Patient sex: F
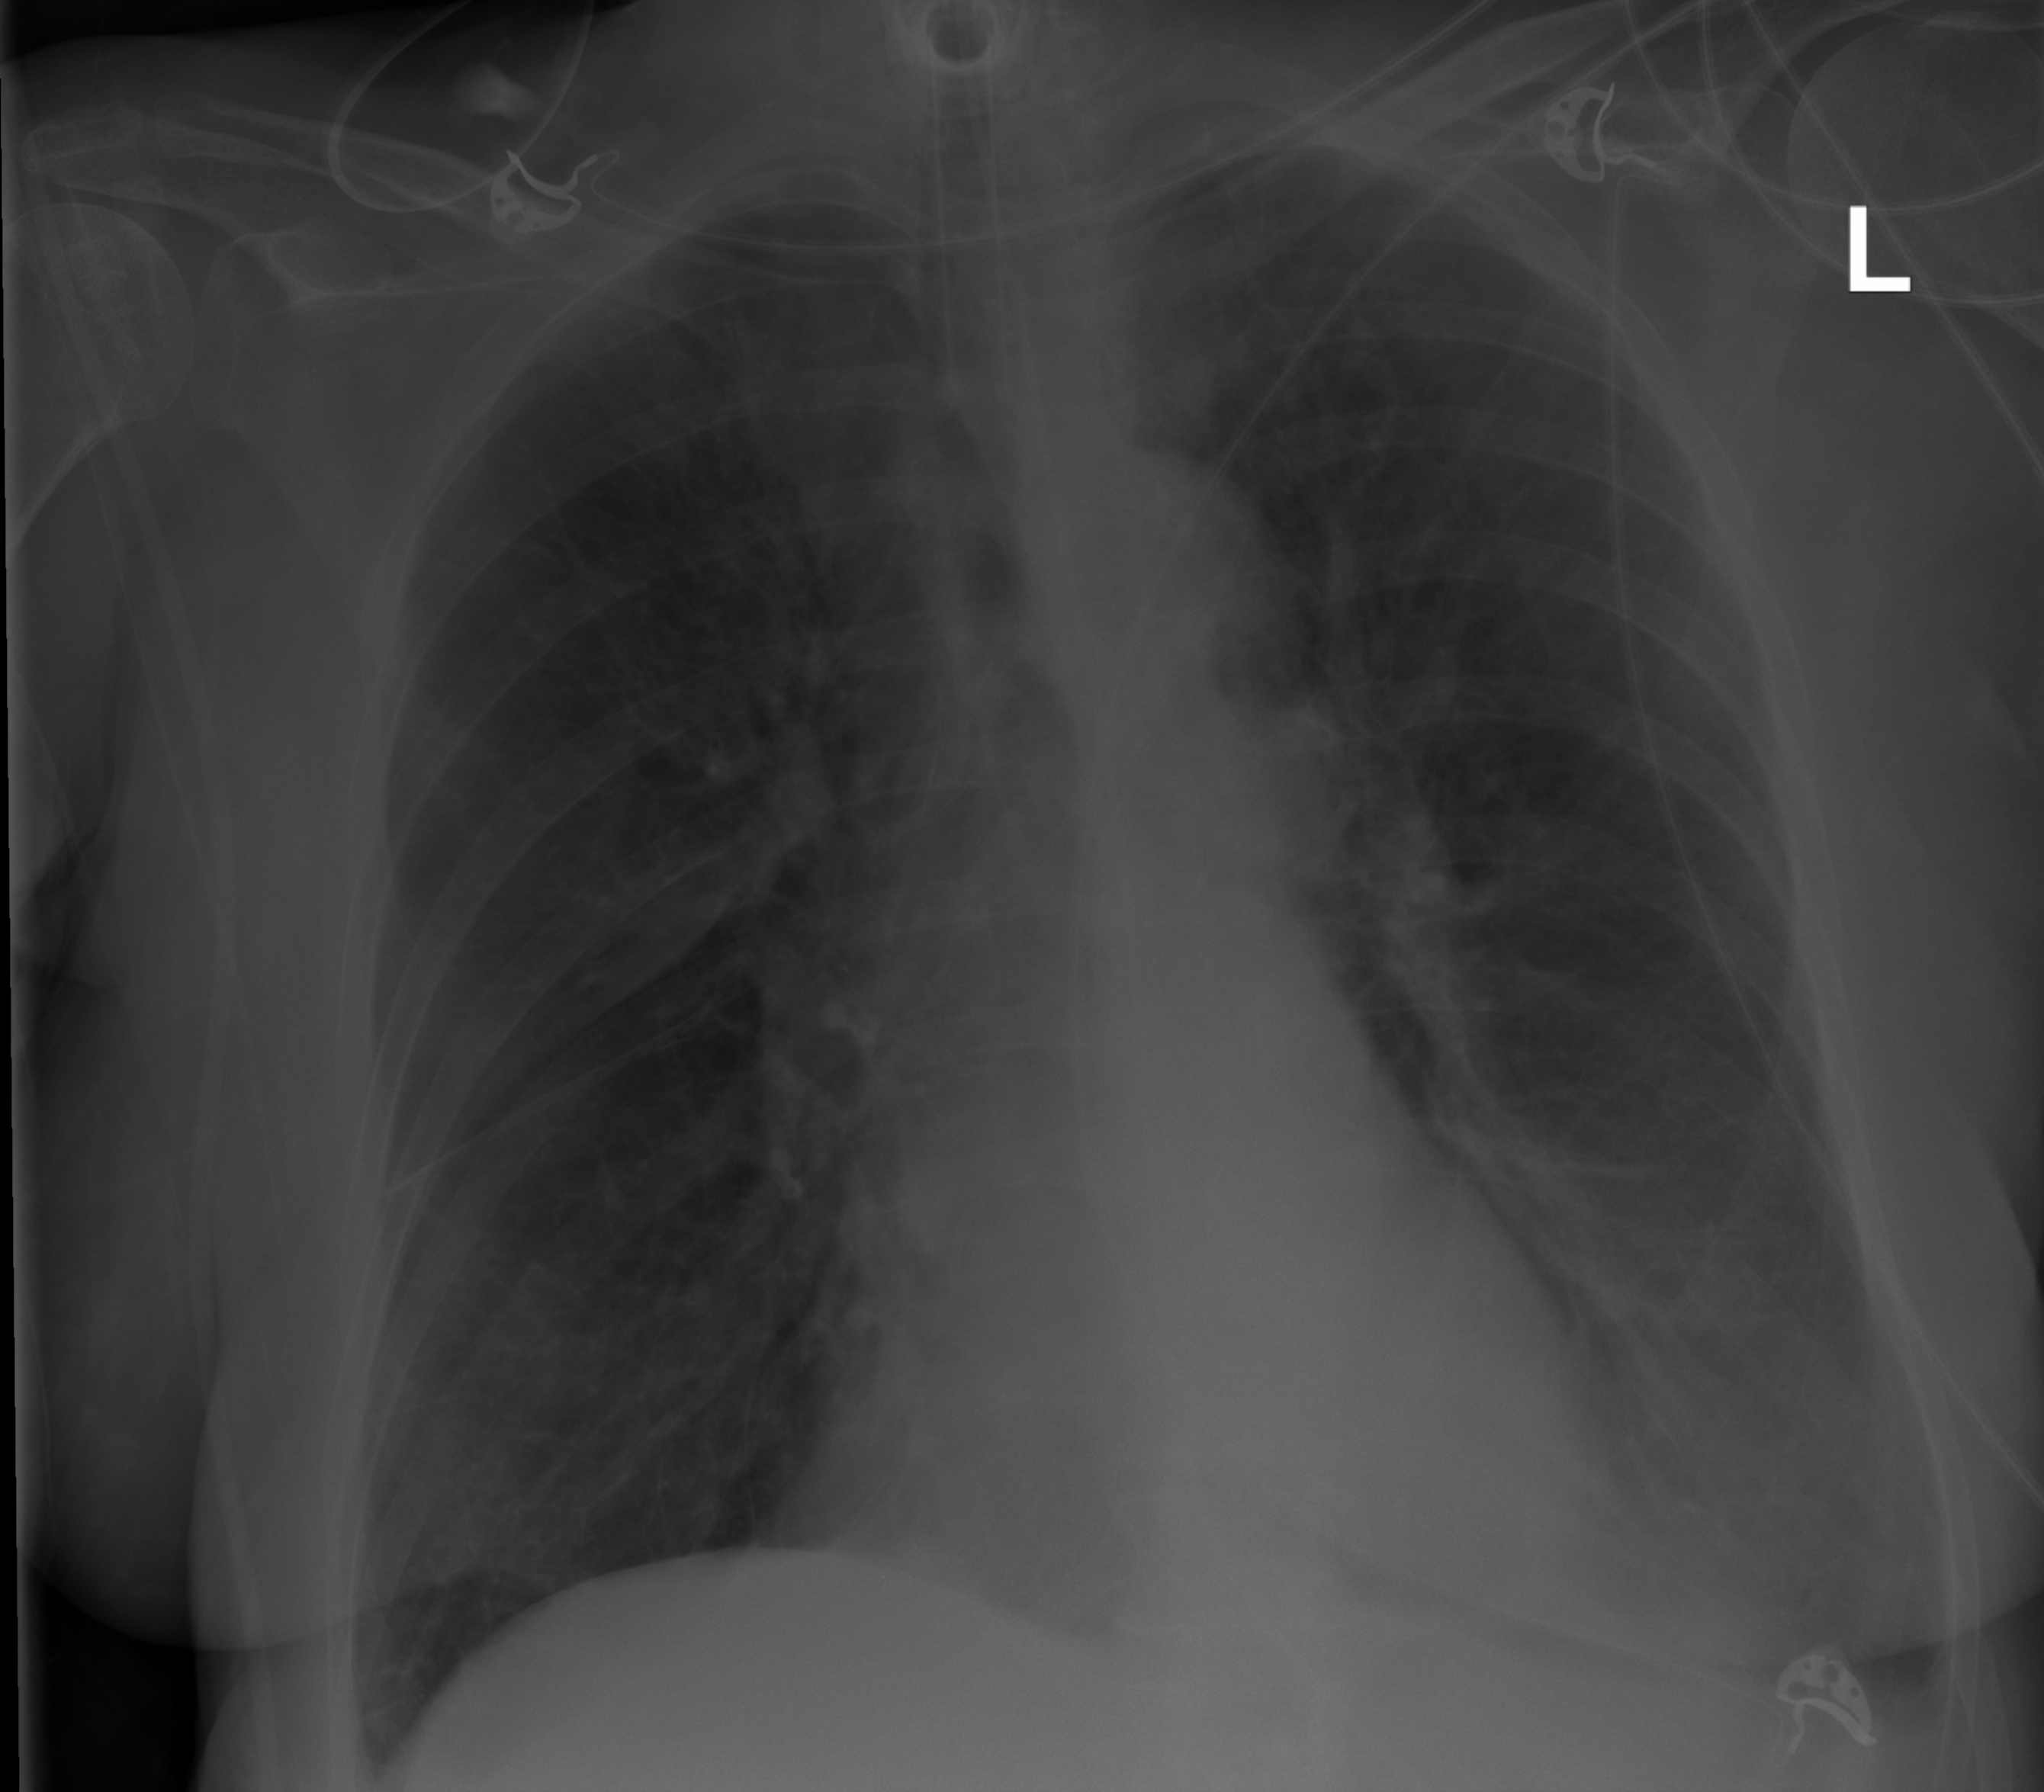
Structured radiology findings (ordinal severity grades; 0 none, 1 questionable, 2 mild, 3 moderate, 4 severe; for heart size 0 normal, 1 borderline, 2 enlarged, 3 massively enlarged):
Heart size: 0
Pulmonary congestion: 1
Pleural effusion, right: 1
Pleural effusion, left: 2
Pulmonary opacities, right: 0
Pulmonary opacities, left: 0
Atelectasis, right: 2
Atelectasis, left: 2